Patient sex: M
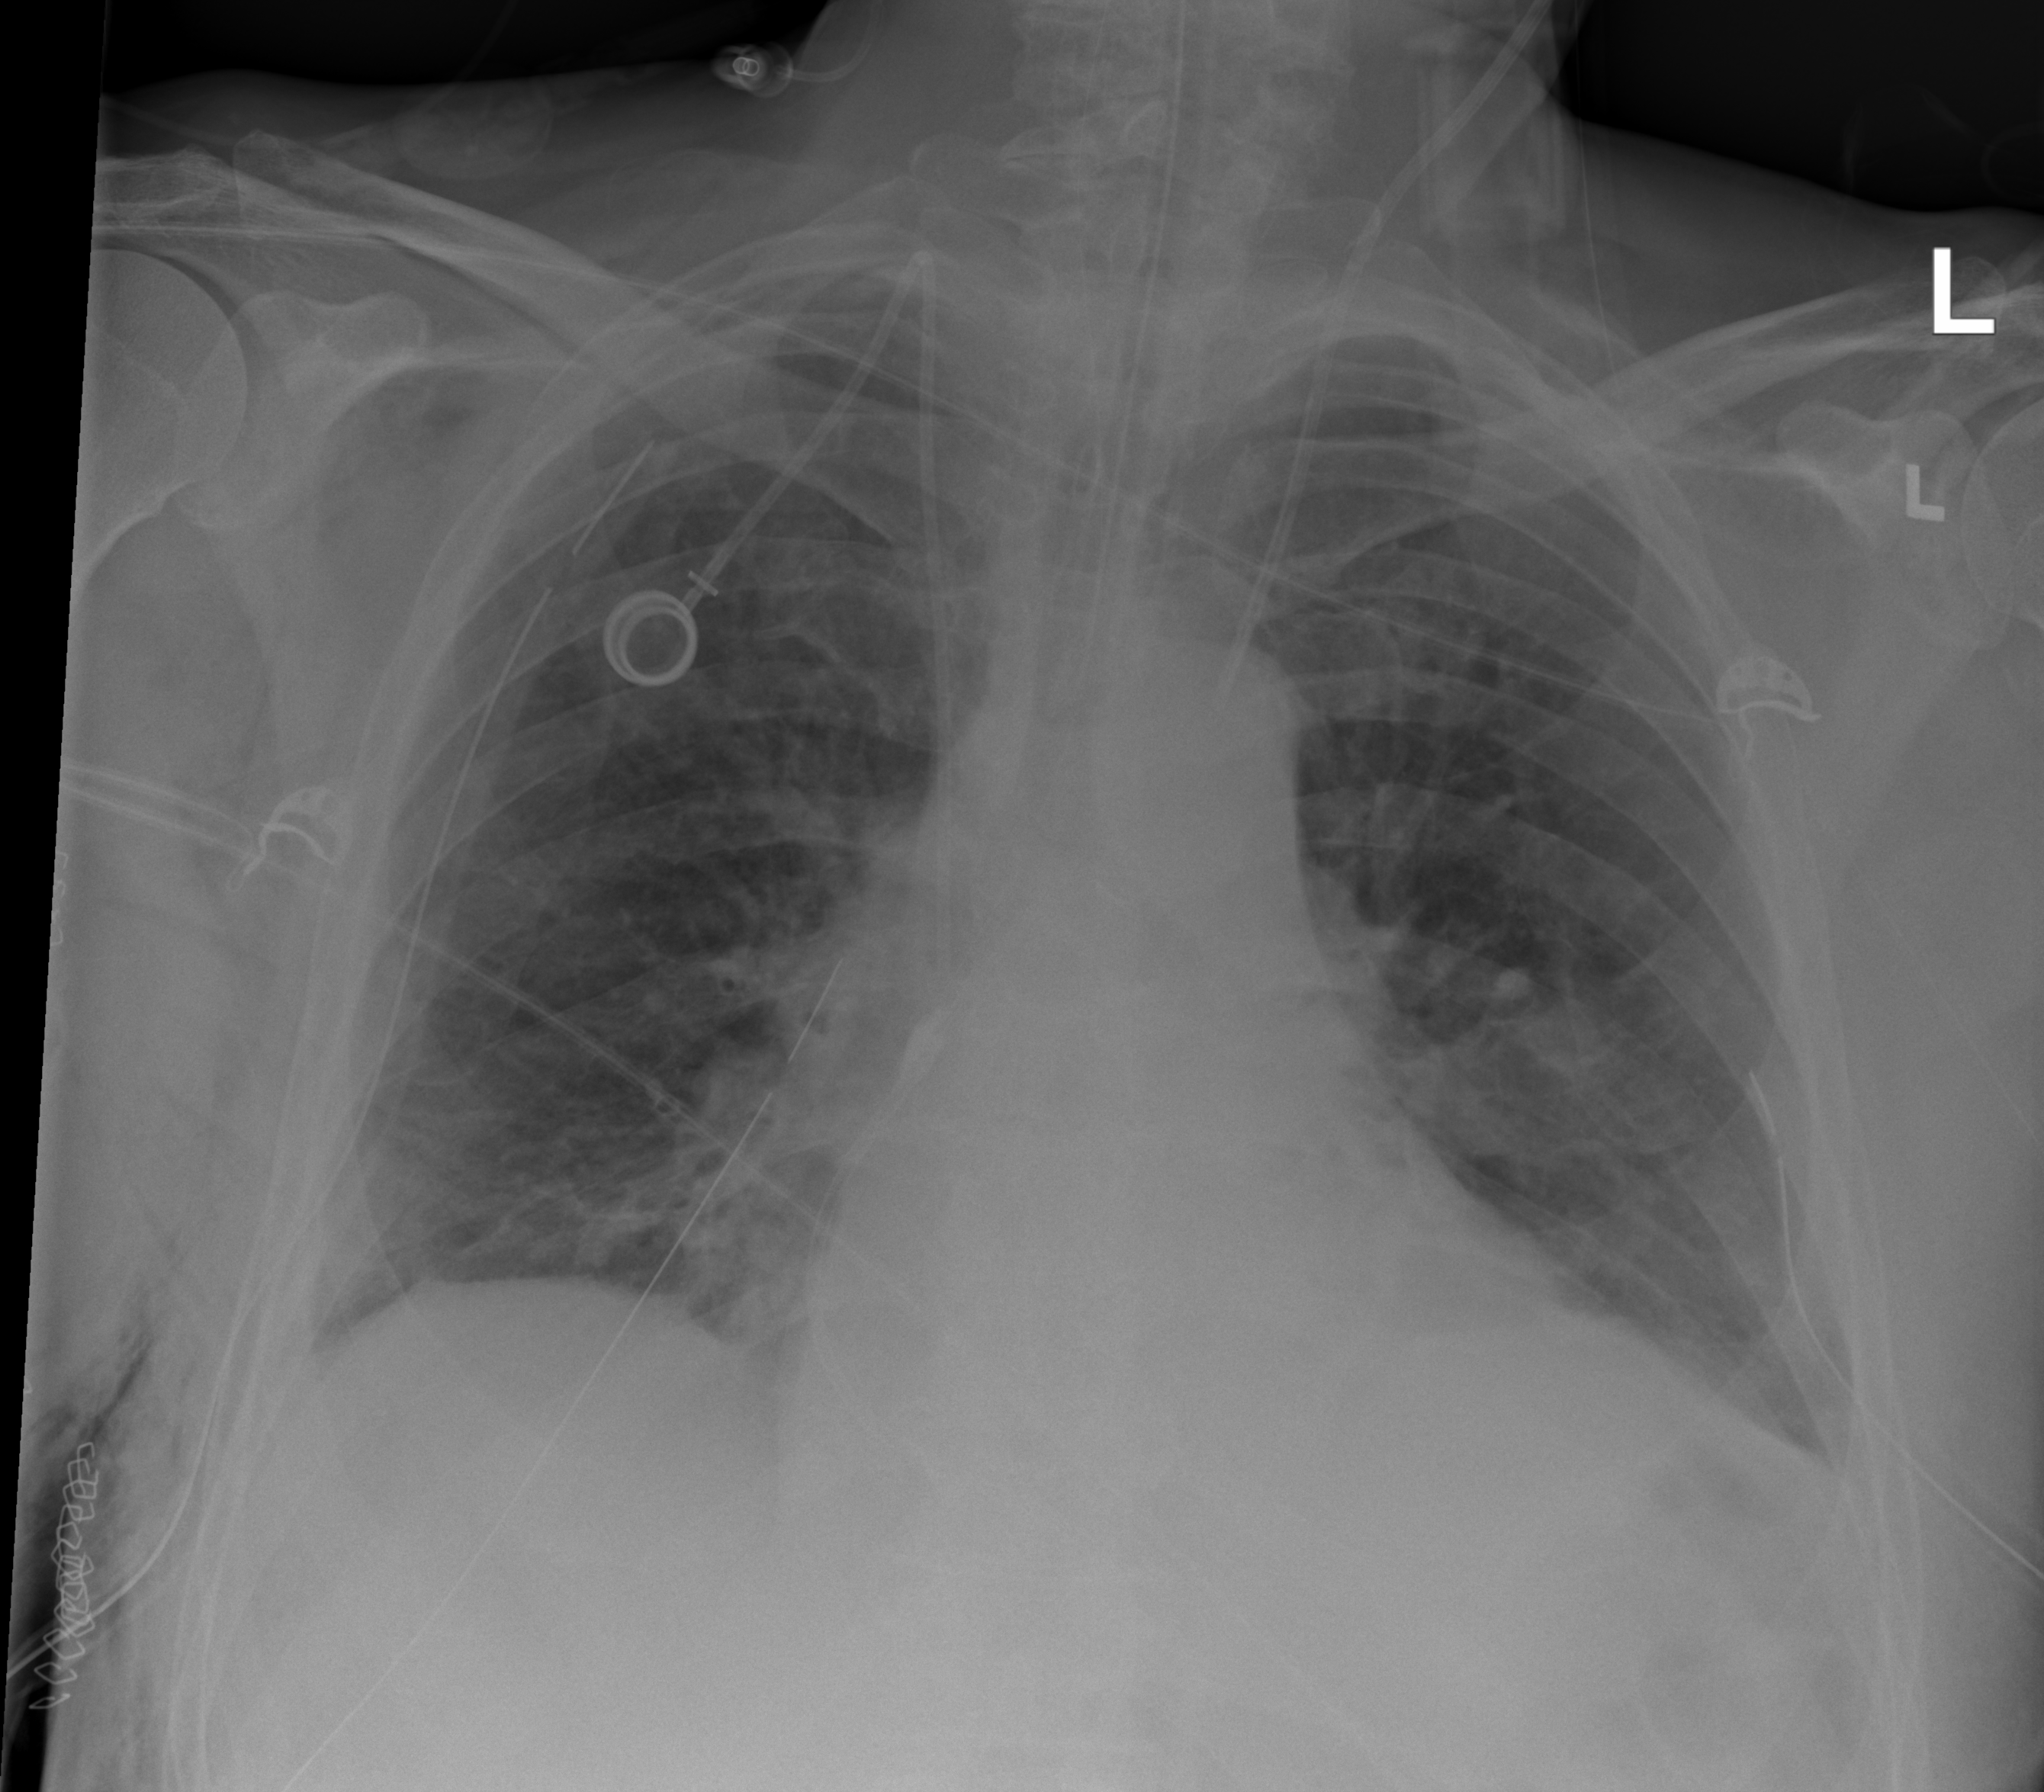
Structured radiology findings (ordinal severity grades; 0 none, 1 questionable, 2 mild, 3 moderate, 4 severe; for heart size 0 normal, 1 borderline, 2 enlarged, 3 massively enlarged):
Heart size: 1
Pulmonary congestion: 2
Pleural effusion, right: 0
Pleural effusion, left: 0
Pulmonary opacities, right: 0
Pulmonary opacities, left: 0
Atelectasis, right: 2
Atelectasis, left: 2